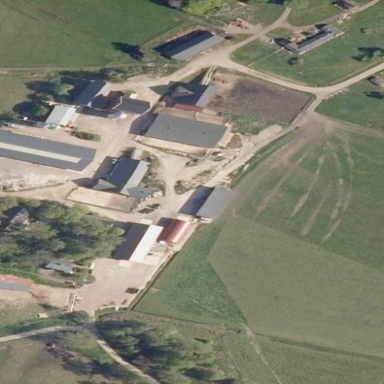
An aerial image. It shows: Farm with farmyard.